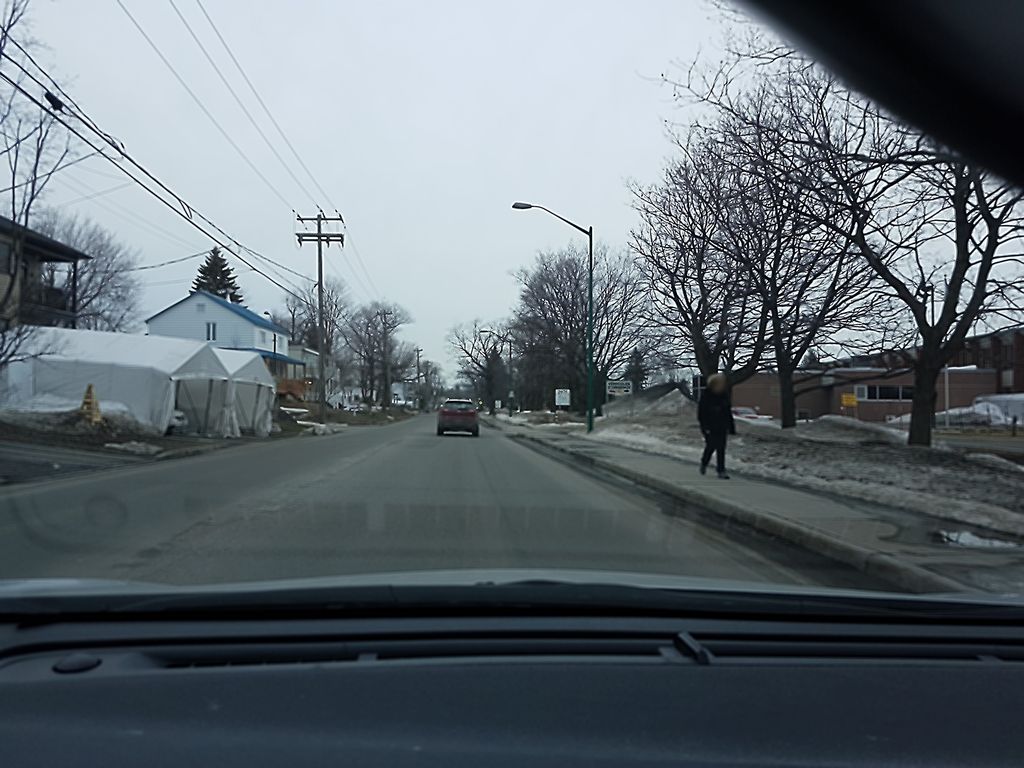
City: quebec_city